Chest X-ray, PA view. Patient: 61 years old, sex F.
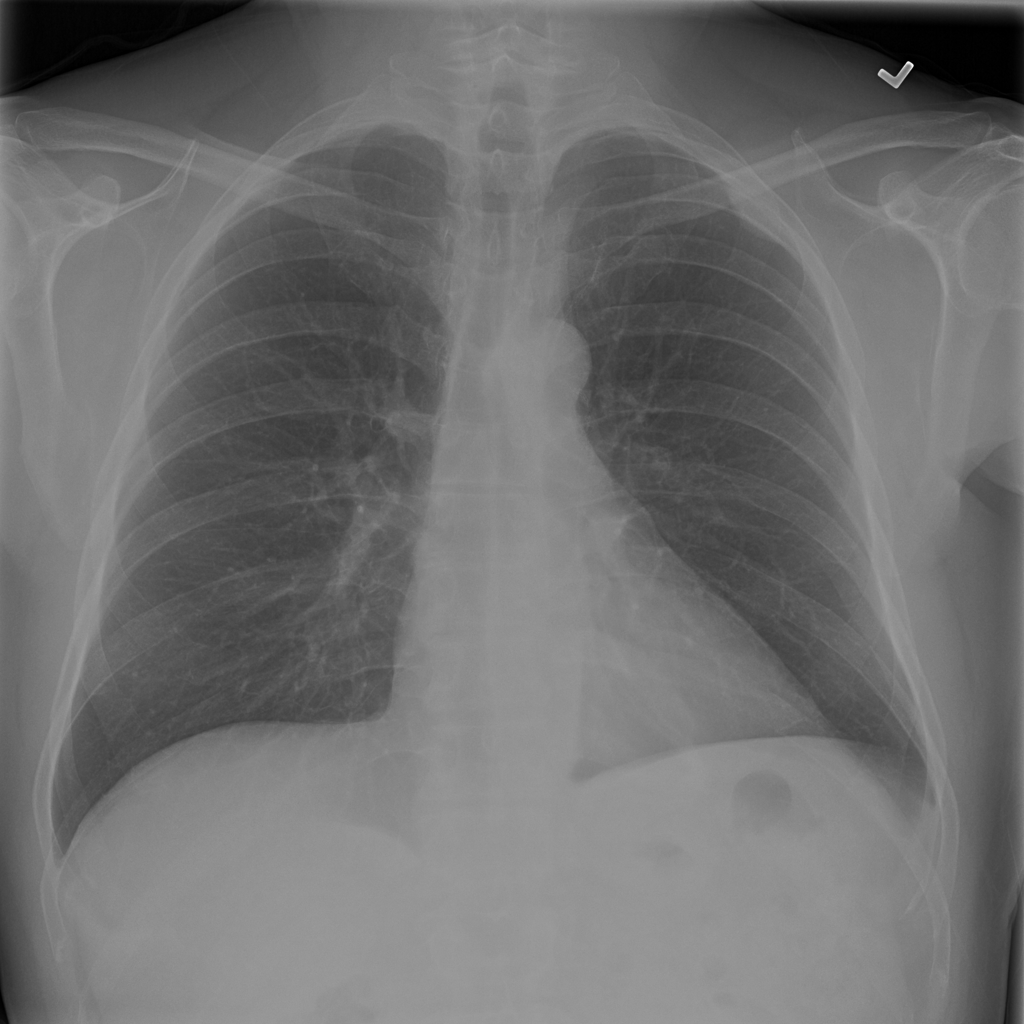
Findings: No Finding